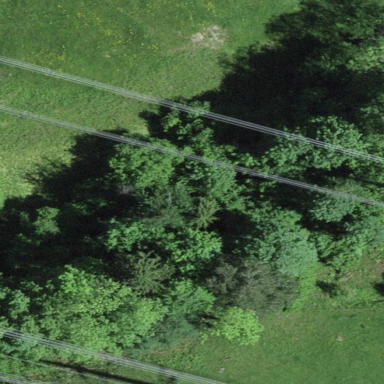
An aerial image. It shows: Forest area.